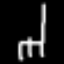
Label: chair